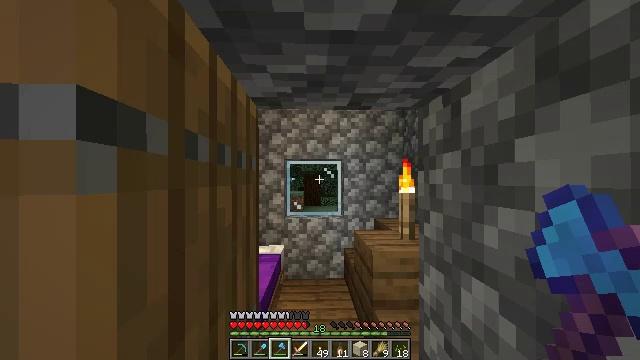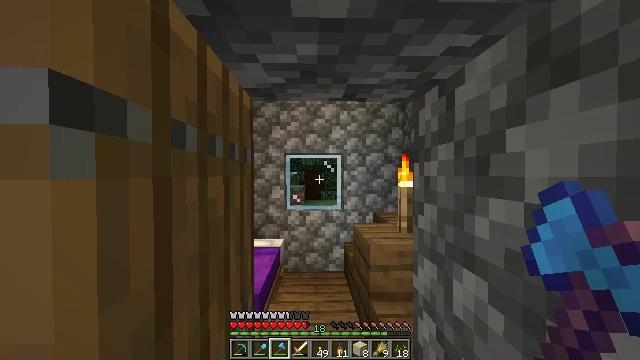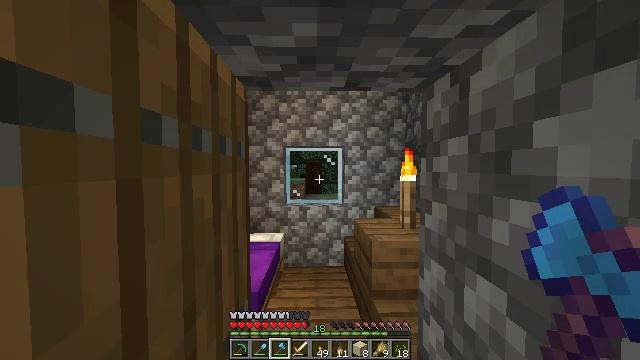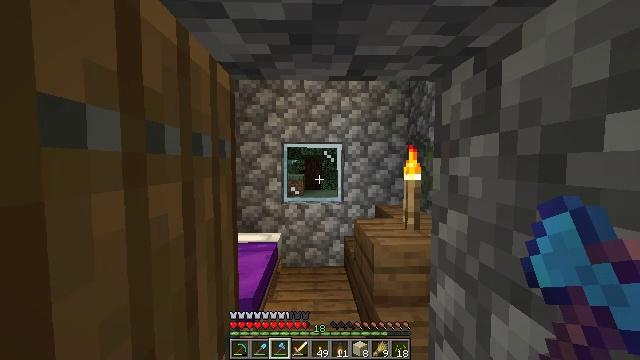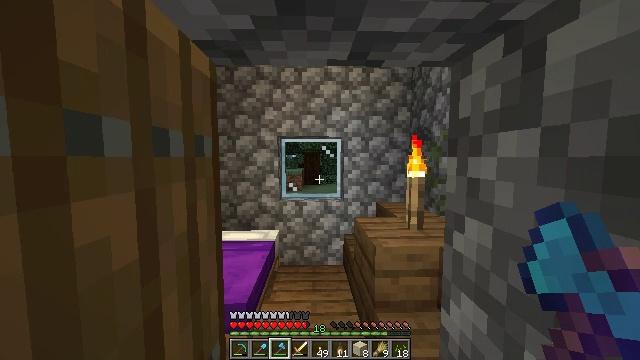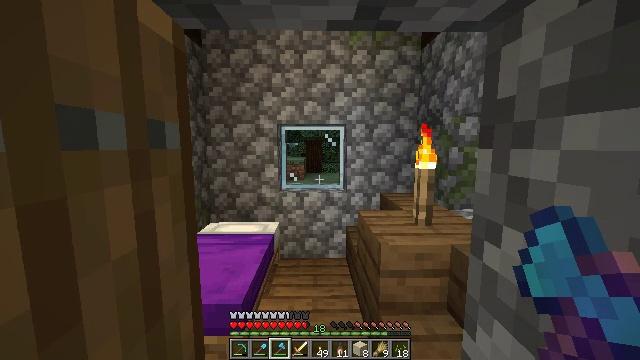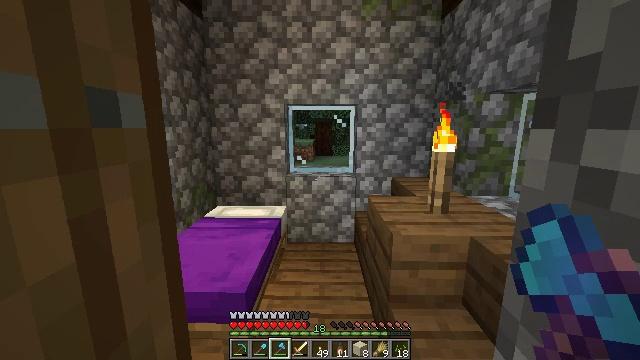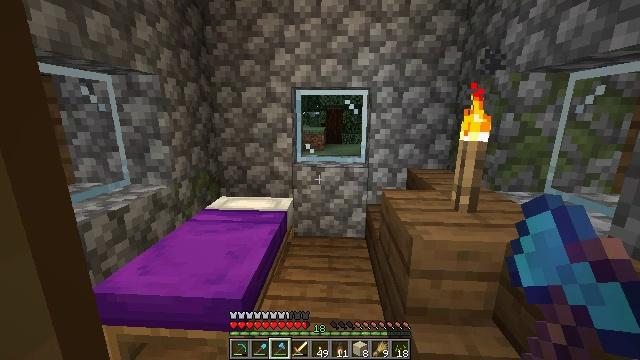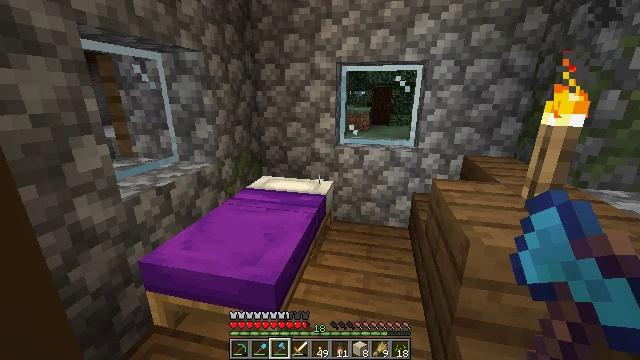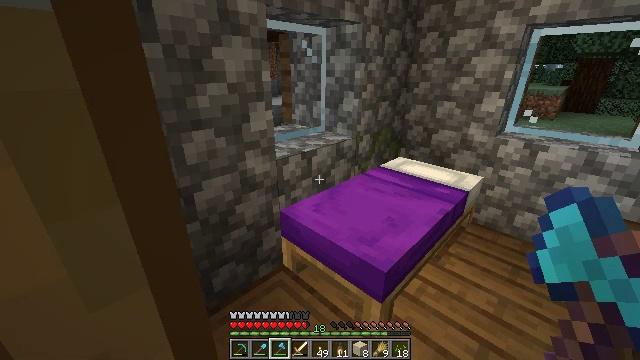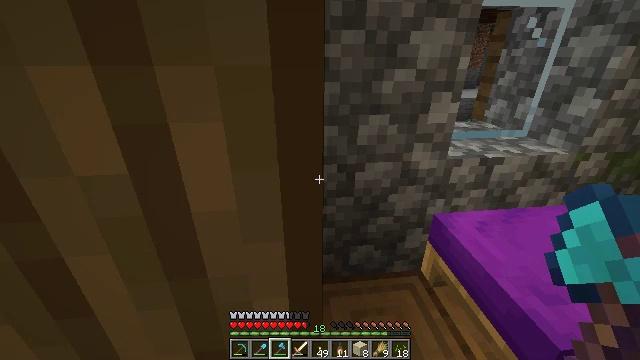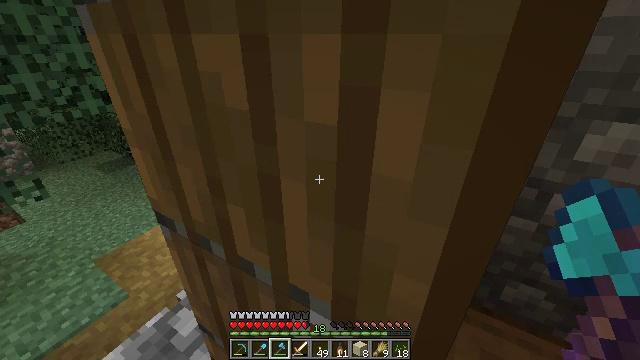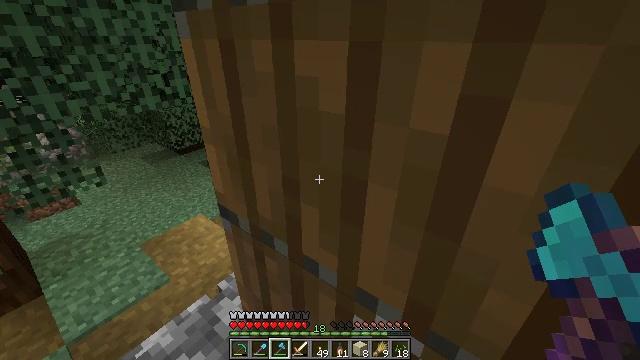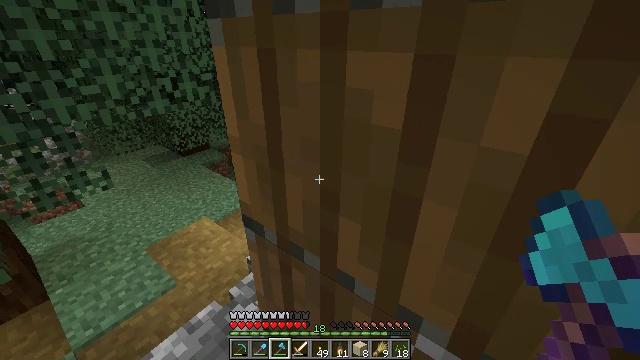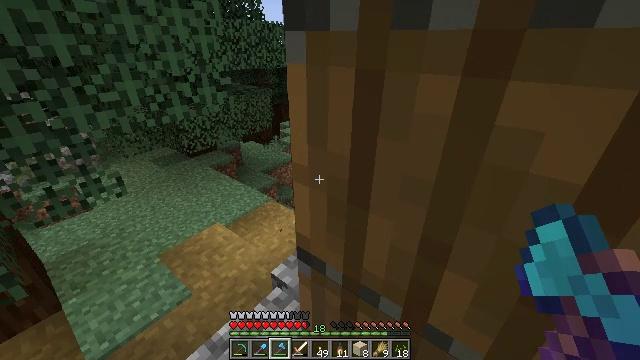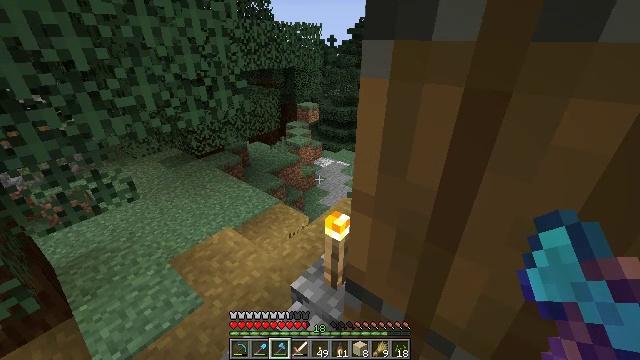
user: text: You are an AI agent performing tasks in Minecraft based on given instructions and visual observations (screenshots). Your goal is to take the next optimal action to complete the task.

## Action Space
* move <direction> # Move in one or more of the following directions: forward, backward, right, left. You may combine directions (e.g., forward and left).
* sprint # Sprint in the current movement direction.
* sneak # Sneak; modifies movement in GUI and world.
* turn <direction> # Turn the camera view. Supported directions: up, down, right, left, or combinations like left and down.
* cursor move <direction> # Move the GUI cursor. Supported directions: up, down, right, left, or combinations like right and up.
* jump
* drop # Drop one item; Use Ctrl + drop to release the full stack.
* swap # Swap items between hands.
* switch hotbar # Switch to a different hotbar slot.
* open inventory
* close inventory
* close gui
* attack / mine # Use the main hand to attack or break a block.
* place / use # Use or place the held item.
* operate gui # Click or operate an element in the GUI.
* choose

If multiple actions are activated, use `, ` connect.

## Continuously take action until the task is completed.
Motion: motion action
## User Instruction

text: Gather materials from the sweet berry bush.
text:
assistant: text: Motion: move forward, turn down
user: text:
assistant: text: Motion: move forward, turn down
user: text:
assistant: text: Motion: move forward
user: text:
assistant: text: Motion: move forward, turn down
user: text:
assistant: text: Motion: move forward, turn down
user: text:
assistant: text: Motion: move forward, turn left and down
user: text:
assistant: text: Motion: move forward, turn left and down
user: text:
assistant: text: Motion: turn left and down
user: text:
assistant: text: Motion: turn left and down
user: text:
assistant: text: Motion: turn left and down
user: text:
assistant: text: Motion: move left, turn left and down
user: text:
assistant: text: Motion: move left, turn left
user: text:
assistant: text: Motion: move forward and move left
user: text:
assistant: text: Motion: move forward and move left
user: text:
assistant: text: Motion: move forward and move left
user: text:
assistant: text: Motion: move forward, turn left
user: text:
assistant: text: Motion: move forward, turn left and down
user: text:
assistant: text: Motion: move forward, turn left and down
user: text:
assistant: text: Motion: move forward, turn left and down
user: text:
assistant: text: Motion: move forward, turn left
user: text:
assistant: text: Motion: move forward, turn left
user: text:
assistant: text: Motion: move forward, turn left
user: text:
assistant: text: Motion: move forward
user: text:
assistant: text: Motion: move forward
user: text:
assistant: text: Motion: move forward and move right
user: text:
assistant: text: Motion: move forward and move right
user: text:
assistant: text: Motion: move forward and move right, turn left
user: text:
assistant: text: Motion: move forward and move right
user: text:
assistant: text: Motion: move forward and move right
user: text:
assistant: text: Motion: move forward